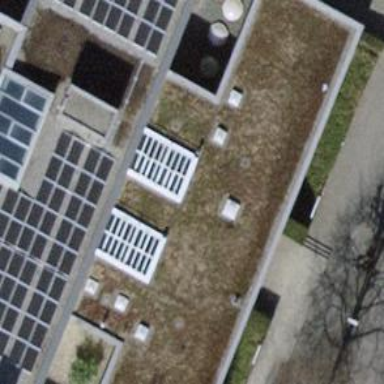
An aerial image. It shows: Library.